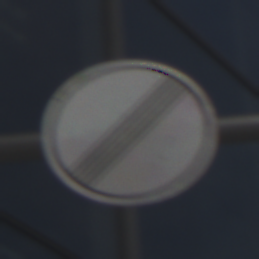
Verkehrszeichen: EndeSaemtlicherBegrenzungen
Umgebung: Outdoor, Urban
Tageszeit: MorningAfternoon
Wetter: PartlyCloudy
Licht: Natural
Jahreszeit: NotSpecified
Kontrast: HighContrast